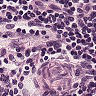
Metastatic tissue present: no